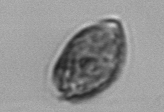
Label: Prorocentrum